Question: I've tried loading GPX files into the Android emulator, but I get the error message "The table contains errors. No locations were sent".
1. Open emulator
2. Tap on three dots in right vertical strip
3. In "Extended controls" popup under the "Location" tab, click "LOAD GPX/KML" and select a GPX file
4. Click "Play" button
<URL>
GPX file (test.gpx):
'''
<?xml version="1.0" encoding="UTF-8" standalone="no"?>
<gpx
xmlns="http://www.topografix.com/GPX/1/1"
xmlns:xsi="http://www.w3.org/2001/XMLSchema-instance"
xsi:schemaLocation="http://www.topografix.com/GPX/1/1 http://www.topografix.com/GPX/1/1/gpx.xsd"
version="1.1"
creator="gpx-poi.com">
<wpt lat="28.0587" lon="-82.4139">
<time>2015-12-01T03:01:44Z</time>
</wpt>
</gpx>
'''
Location should be sent to the emulator
Error message "The table contains errors. No locations were sent":

Emulator Nexus 5X API Level 23 (Google APIs), 1080 x 1920; 420 dpi, Android 6.0 (Google APIs), x86, 1GB on Windows 7 Enterprise SP1 64 bit
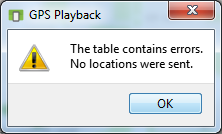
Answer: As of August 10, 2016, it looks like the emulator does not support the GPX waypoint format:
'''
<?xml version="1.0" encoding="UTF-8" standalone="no"?>
<gpx
xmlns="http://www.topografix.com/GPX/1/1"
xmlns:xsi="http://www.w3.org/2001/XMLSchema-instance"
xsi:schemaLocation="http://www.topografix.com/GPX/1/1 http://www.topografix.com/GPX/1/1/gpx.xsd"
version="1.1"
creator="gpx-poi.com">
<wpt lat="28.0587" lon="-82.4139">
<time>2015-12-01T03:01:44Z</time>
</wpt>
</gpx>
'''
However, it does seem to support the GPX track format:
'''
<?xml version="1.0" encoding="UTF-8" standalone="no"?>
<gpx
xmlns="http://www.topografix.com/GPX/1/1"
xmlns:xsi="http://www.w3.org/2001/XMLSchema-instance"
xsi:schemaLocation="http://www.topografix.com/GPX/1/1 http://www.topografix.com/GPX/1/1/gpx.xsd"
version="1.1"
creator="gpx-poi.com">
<trk>
<name />
<cmt />
<trkseg>
<trkpt lat="28.0587" lon="-82.4139">
<ele>0</ele>
<time>2015-12-01T03:01:44Z</time>
</trkpt>
</trkseg>
</trk>
</gpx>
'''
The above GPX track format successfully loads into the emulator and properly injects the location.